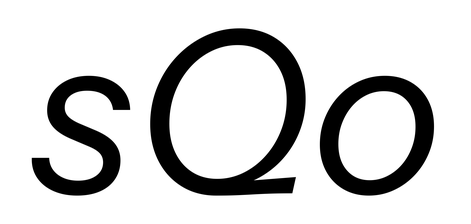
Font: InstrumentSans-Italic_Italic